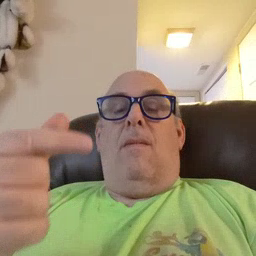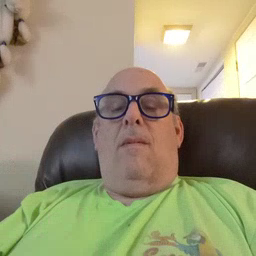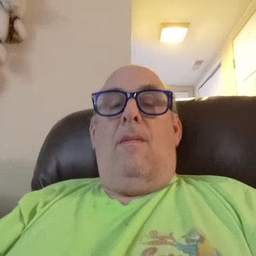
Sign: dog